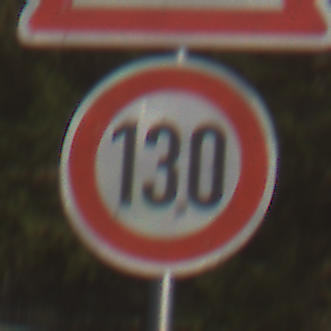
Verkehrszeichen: Geschwindigkeit130
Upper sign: KurveRechts
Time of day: MorningAfternoon
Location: Outdoor (Nature)
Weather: PartlyCloudy
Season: NotSpecified
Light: Natural